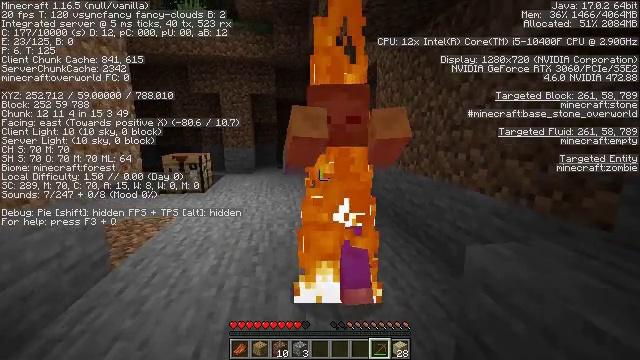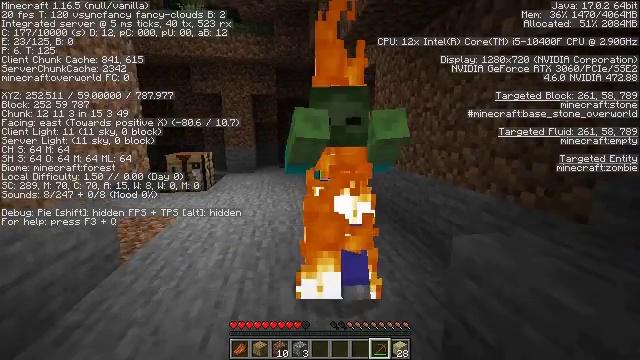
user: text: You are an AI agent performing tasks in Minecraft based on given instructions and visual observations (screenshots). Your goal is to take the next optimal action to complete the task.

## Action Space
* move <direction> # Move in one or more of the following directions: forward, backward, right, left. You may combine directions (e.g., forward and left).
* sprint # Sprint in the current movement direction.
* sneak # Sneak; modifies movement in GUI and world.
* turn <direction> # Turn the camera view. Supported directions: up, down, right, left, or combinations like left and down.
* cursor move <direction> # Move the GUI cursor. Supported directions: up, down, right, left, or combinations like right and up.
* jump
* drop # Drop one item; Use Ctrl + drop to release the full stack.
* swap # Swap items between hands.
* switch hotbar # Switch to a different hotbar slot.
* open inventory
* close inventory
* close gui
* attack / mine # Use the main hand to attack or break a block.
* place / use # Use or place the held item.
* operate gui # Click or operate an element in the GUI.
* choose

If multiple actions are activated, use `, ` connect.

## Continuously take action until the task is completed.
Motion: motion action
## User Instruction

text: Kill a zombie.
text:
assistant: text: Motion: move back
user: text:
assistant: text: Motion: no_op